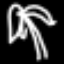
Label: palm tree